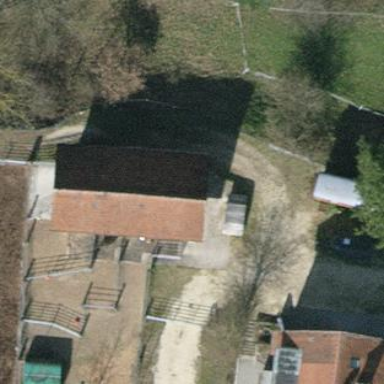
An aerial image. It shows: Shed building.